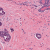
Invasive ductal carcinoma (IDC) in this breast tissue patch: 1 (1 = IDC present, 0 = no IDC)